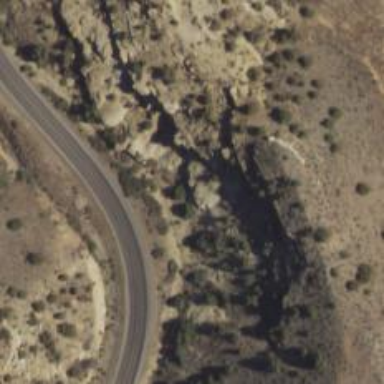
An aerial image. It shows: Natural cliff.